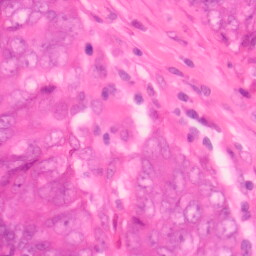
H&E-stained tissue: Colon